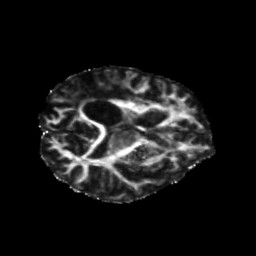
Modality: FA
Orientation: axial
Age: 62
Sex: female
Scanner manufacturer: siemens
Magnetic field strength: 3 T
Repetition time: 5.25 s
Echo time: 0.08 s